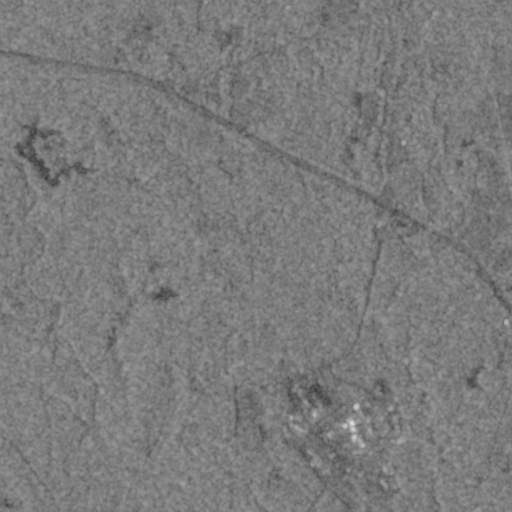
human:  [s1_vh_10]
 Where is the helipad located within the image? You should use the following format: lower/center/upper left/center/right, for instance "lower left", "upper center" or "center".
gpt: The helipad is located in the lower center of the image.
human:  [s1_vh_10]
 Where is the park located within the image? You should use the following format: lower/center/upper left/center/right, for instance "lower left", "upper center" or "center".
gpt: The park is located in the upper center of the image.
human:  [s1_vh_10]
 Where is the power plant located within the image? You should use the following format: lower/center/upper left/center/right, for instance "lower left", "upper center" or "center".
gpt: The power plant is located in the lower right of the image.
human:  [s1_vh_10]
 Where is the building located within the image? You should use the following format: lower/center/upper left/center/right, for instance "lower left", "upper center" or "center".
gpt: The building is located in the center of the image.
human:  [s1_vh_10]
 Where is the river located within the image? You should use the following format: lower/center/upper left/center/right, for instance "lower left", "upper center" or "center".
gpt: The river is located in the lower of the image.
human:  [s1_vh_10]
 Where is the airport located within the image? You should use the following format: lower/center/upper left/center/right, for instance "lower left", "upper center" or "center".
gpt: There is no airport in the image.

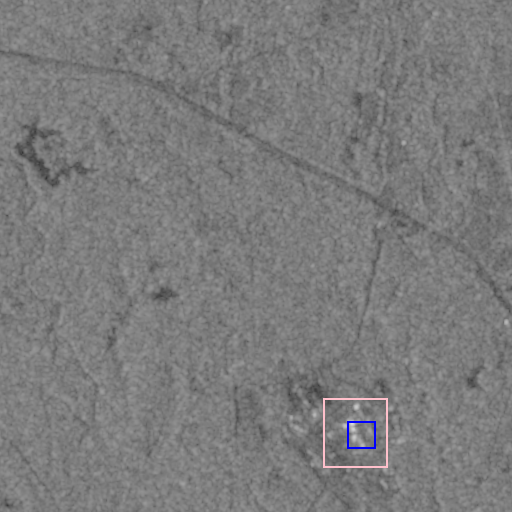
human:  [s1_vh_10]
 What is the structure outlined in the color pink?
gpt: The structure outlined in pink is a power plant.
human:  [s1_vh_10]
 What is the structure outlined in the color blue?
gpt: The structure outlined in blue is a building.
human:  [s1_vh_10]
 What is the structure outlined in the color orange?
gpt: There is no orange outline.